Aerial crown-view tile of a tropical tree (Barro Colorado Island, Panama), acquired 20250818:
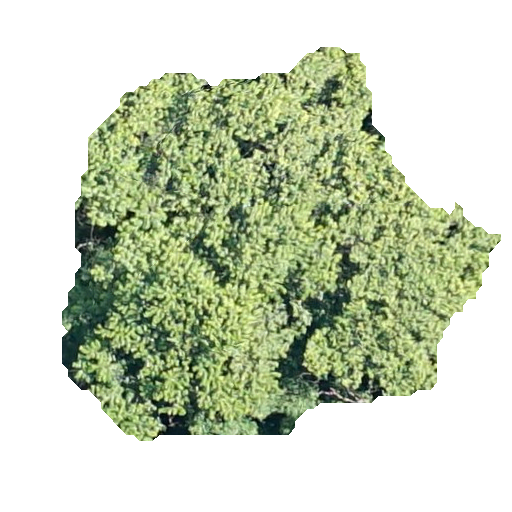
Species: Luehea seemannii
GBIF accepted scientific name: Luehea seemannii
Crown area: 170.905 m²